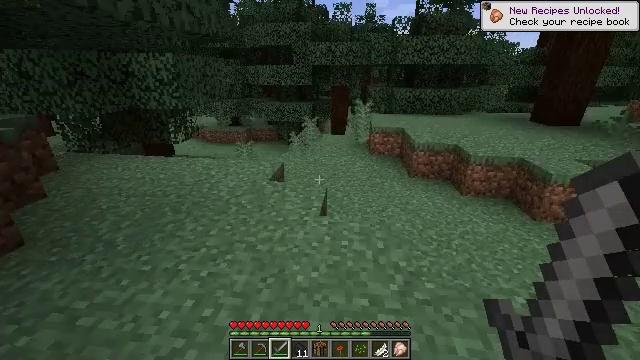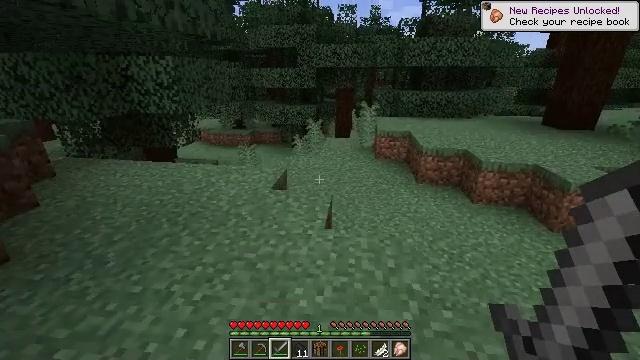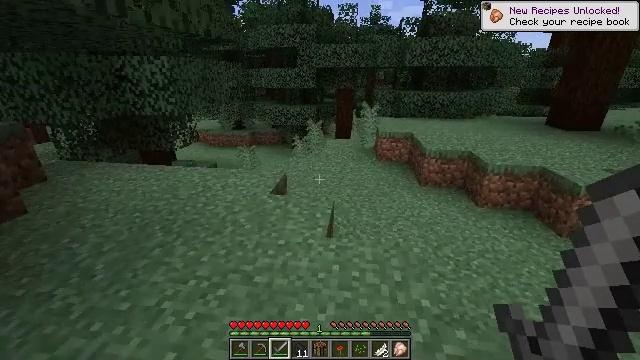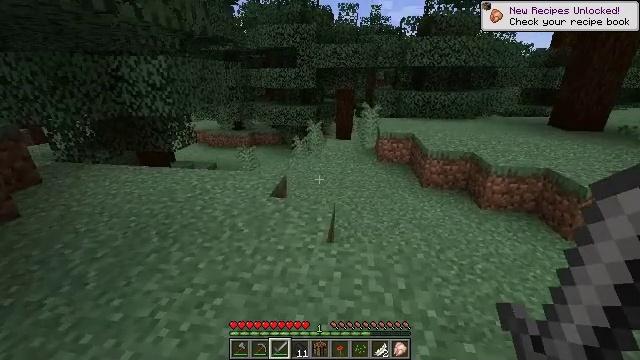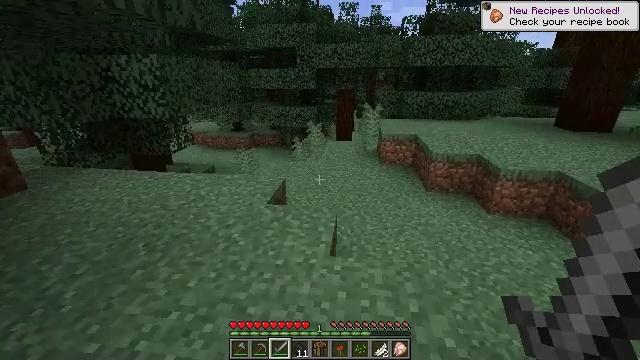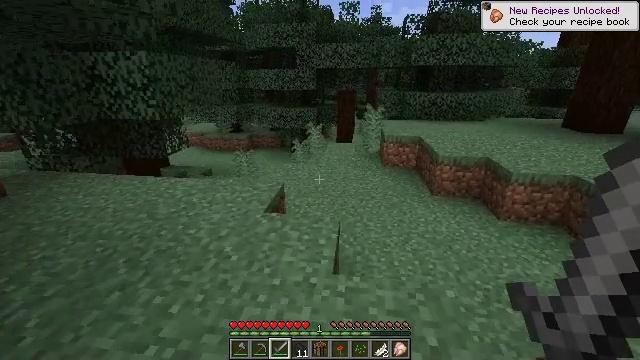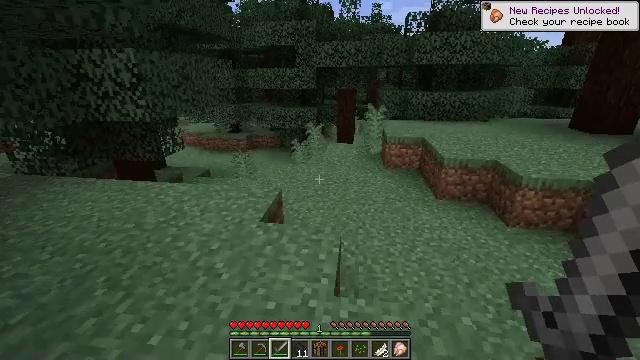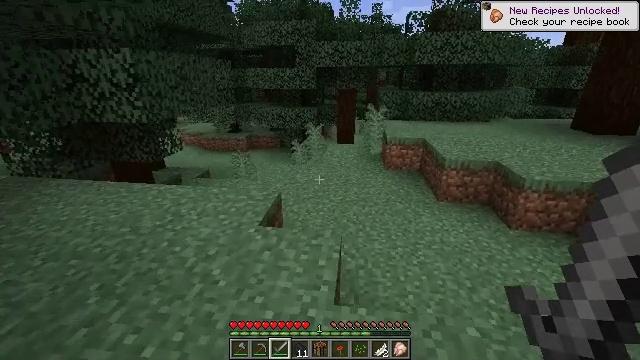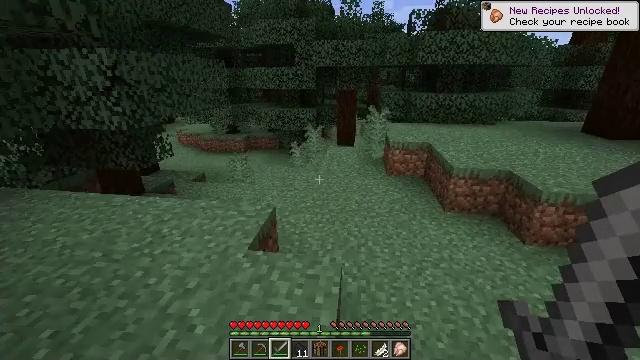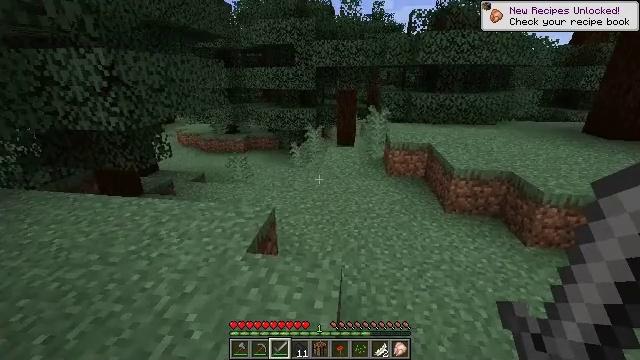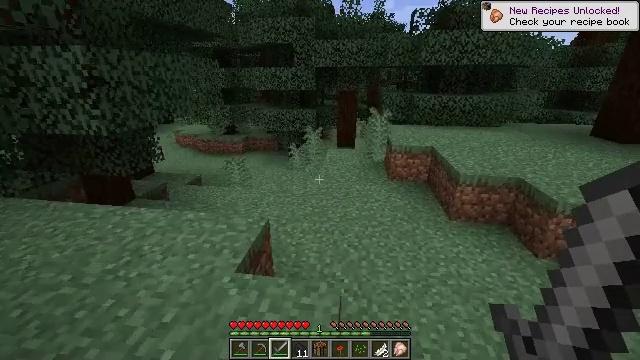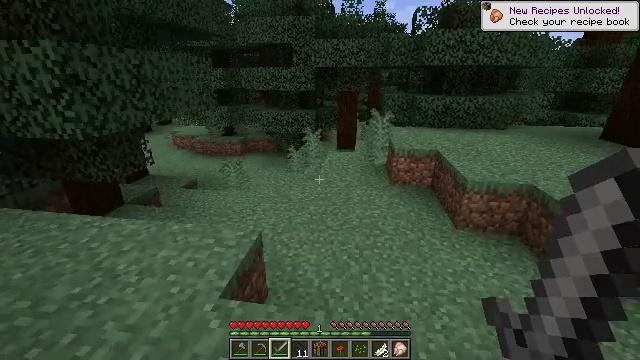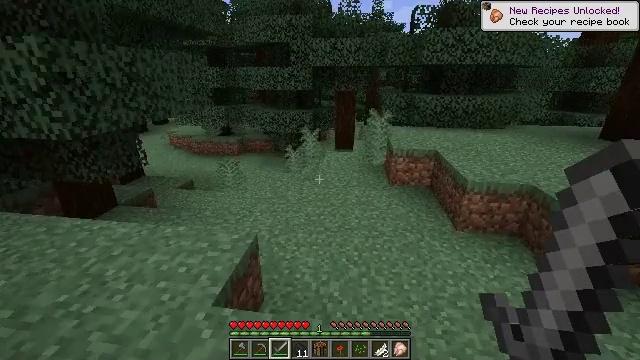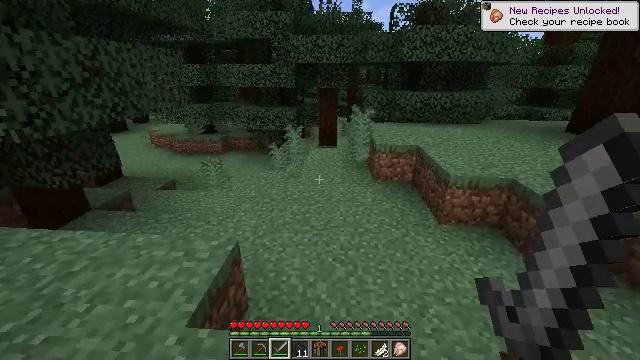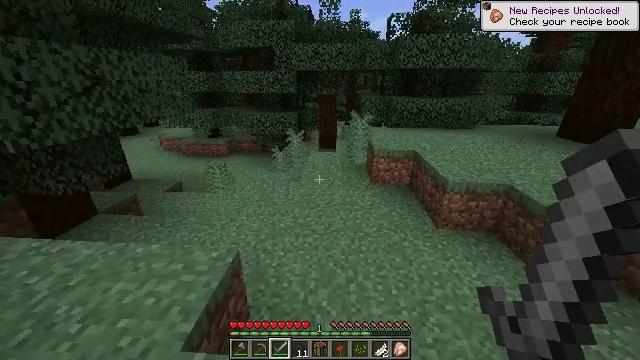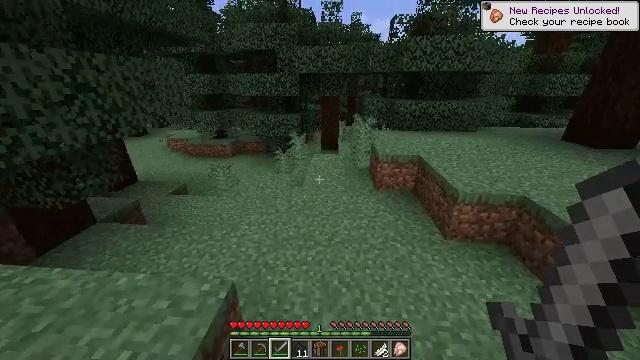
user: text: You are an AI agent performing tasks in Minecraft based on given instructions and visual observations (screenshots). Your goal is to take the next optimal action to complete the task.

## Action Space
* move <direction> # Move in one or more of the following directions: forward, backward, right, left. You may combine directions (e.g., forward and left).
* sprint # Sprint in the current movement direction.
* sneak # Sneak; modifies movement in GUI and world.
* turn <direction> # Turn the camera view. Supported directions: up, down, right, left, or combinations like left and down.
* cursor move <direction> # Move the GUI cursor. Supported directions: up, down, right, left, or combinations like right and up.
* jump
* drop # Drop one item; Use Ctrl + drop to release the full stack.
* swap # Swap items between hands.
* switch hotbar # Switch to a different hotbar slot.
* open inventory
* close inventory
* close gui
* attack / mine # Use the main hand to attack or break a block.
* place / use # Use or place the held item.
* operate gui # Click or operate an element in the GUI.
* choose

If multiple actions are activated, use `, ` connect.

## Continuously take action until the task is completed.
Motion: motion action
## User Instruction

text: Collect the large fern.
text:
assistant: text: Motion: move forward
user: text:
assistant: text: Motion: move forward
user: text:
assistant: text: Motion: move forward
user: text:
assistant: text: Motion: move forward
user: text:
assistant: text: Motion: move forward
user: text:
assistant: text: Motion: move forward
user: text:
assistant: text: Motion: move forward
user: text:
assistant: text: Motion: move forward
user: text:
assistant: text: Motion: move forward
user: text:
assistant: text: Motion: move forward
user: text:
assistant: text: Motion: move forward
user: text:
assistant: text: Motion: move forward, sprint
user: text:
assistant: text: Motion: move forward, sprint, turn right and down
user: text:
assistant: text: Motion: move forward, sprint
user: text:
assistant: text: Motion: move forward, sprint
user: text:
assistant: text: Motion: move forward, sprint
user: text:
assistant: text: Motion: move forward, sprint, turn left
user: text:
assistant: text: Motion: move forward, sprint, turn left
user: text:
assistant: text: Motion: move forward, sprint, turn left
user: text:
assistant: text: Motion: move forward, sprint, turn left
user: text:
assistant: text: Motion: move forward, sprint
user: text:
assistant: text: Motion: move forward, sprint
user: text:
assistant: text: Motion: move forward, sprint, turn left
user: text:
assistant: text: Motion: move forward, sprint, turn left
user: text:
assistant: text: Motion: move forward, sprint, turn left
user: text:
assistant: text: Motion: move forward, sprint, turn left
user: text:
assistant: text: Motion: move forward, sprint, turn left
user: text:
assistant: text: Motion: move forward, sprint
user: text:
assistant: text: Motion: move forward
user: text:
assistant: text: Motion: move forward